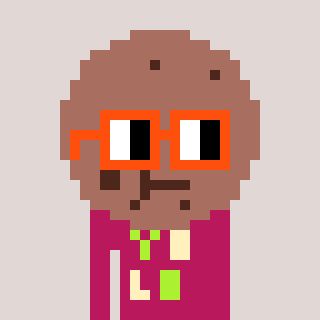
a pixel art character with square orange glasses, a cookie-shaped head and a darkpink-colored body on a warm background